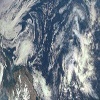
Label: cloud